已知$A$，$B$，$C$，$D$是球$O$表面上四点，且任意两点之间距离相等，若作球$O$的截面截四面体$ABCD$所得的截面是边长为$\sqrt{2}$的正方形，则球$O$的体积为（\quad）

\vspace{0.3cm}
\noindent\textbf{A．$4\sqrt{2}\pi$\hfill B．$4\sqrt{3}\pi$\hfill C．$8\pi$\hfill D．$12\pi$}
【解答】

\noindent\textbf{【答案】B}

\vspace{0.5cm}
\noindent\textbf{【分析】根据正四面体的截面的性质，结合球的性质和体积公式进行求解即可.}

\vspace{0.5cm}
\noindent\textbf{【详解】因为$A$，$B$，$C$，$D$是球$O$表面上四点，且任意两点之间距离相等，}
\noindent\textbf{所以四面体$ABCD$为正四面体，}
\noindent\textbf{截面截正四面体$ABCD$所得的截面是正方形时，截面过球心，}
\noindent\textbf{且正方形的边长为正四面体$ABCD$棱长的一半，}
\noindent\textbf{$\because$截面正方形的边长为$\sqrt{2}$，}
\noindent\textbf{$\therefore$正四面体$ABCD$的棱长为$2\sqrt{2}$，}
\noindent\textbf{把这个正四面体放在正方体中，如图所示：}
\noindent\textbf{$\therefore$该正方体的棱长为$\dfrac{2\sqrt{2}}{\sqrt{2}}=2$，}
\noindent\textbf{所以外接球的半径为$\dfrac{1}{2}\times\sqrt{2^2+2^2+2^2}=\sqrt{3}$，}
\noindent\textbf{故球$O$的体积$V=\dfrac{4}{3}\pi(\sqrt{3})^3=4\sqrt{3}\pi$，}
\noindent\textbf{故选：B.}

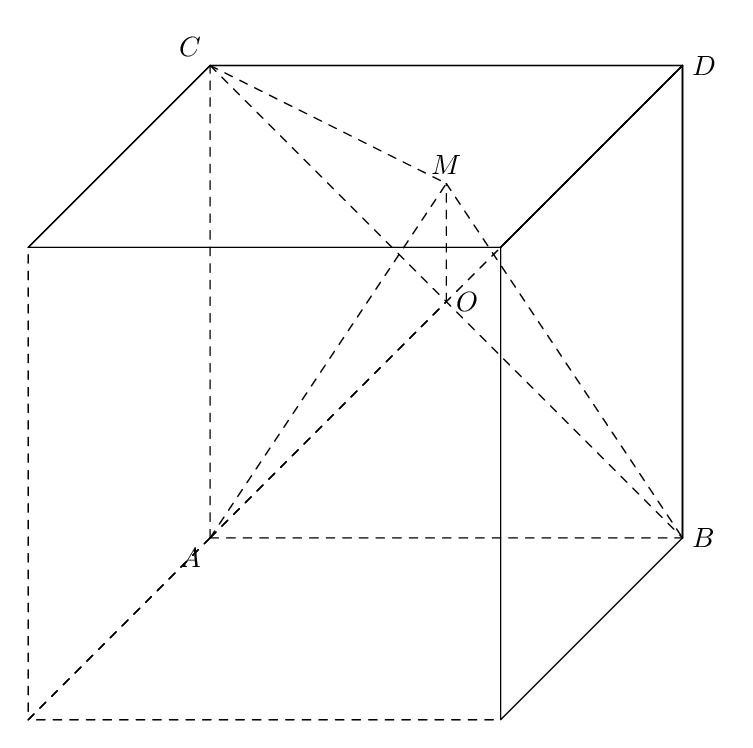